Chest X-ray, PA view. Patient: 46 years old, sex M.
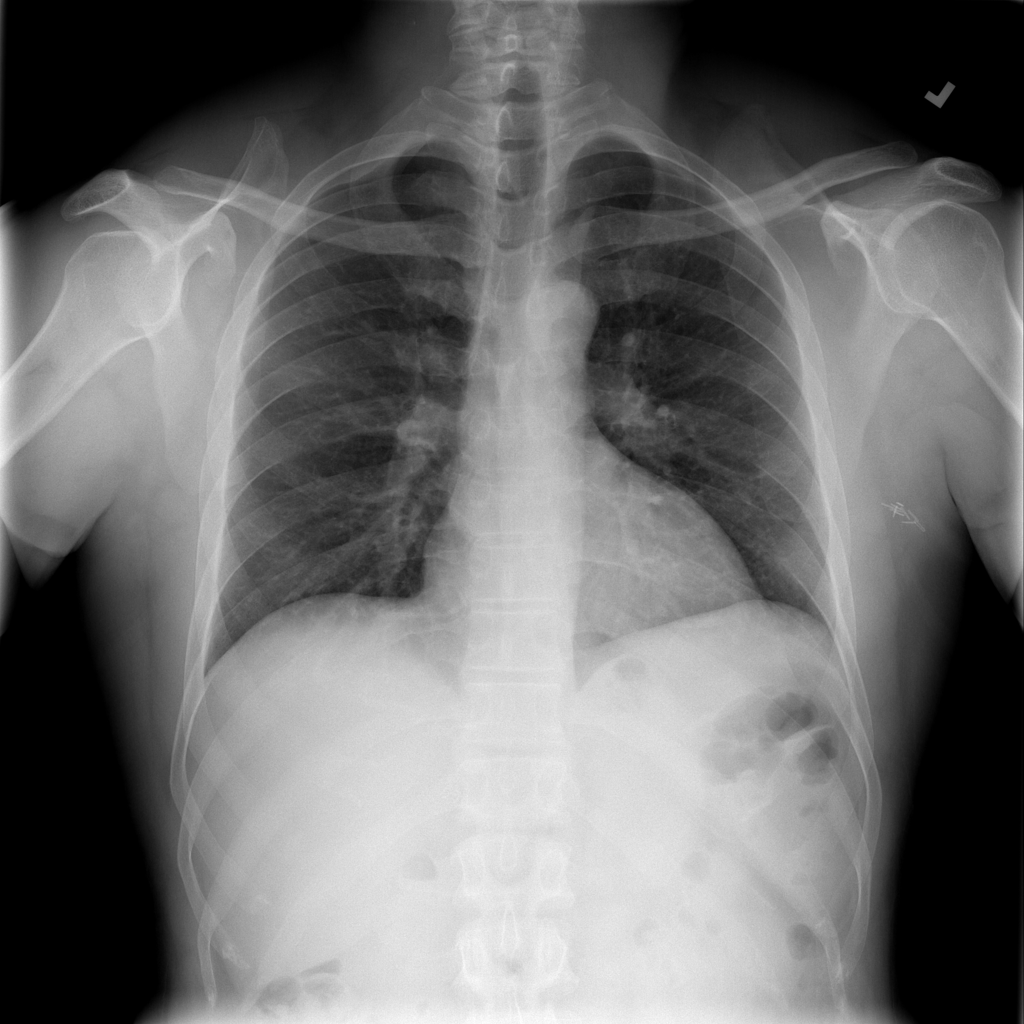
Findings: No Finding